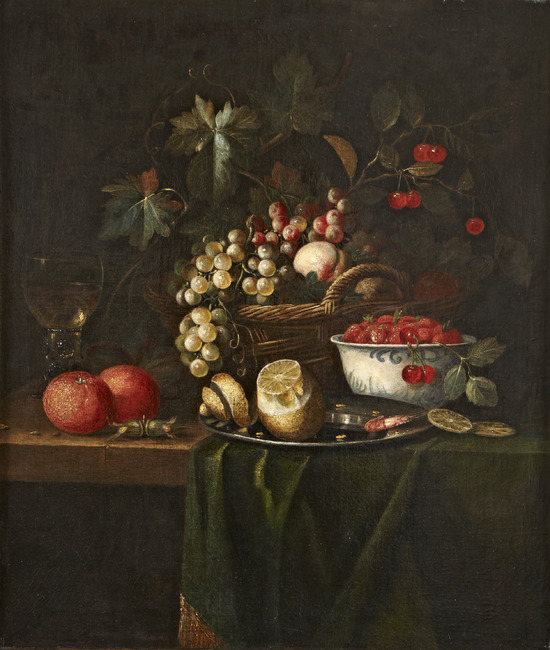
Title: Still life with fruit in a basket and strawberries in a porcelain cup
Artist: Pseudo-Simons Bron: F.G. Meijer (2011-10)
Earliest date: 1650
Latest date: 1680
Genre: painting
Iconography: Still Life
Keywords: still life, bowl, strawberry, lemon (fruit), bunch of grapes, cherry, peach, hazelnut, plate (general, dish), table carpet, shrimp, orange (fruit), pewter (metalwork), porcelain (visual work)